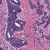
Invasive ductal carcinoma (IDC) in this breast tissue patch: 1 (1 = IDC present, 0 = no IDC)